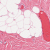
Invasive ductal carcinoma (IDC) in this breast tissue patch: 0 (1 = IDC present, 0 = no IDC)